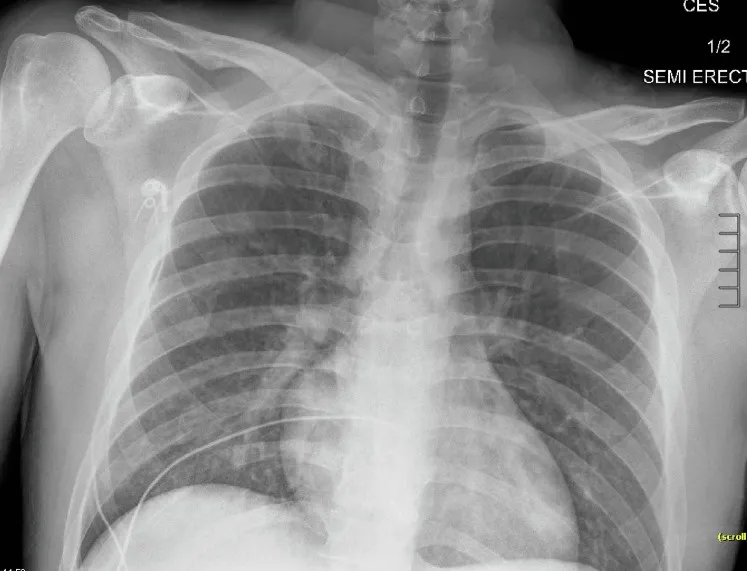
Resolving bilateral airspace disease after 24 hours.
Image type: radiology (x_ray)